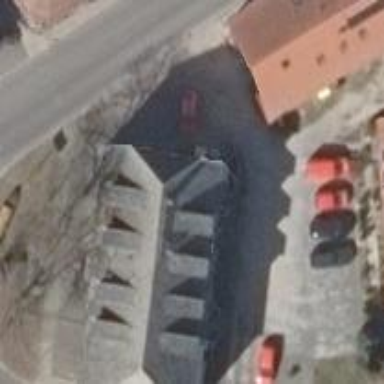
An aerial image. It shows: Building with half-hipped roof oriented along. The roof is grey in color.